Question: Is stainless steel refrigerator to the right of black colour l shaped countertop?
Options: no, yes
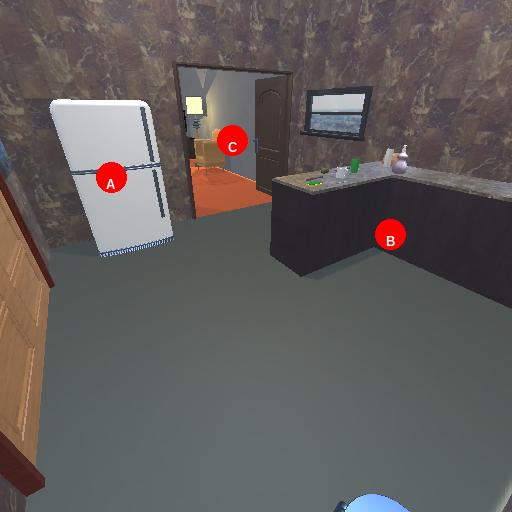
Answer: no